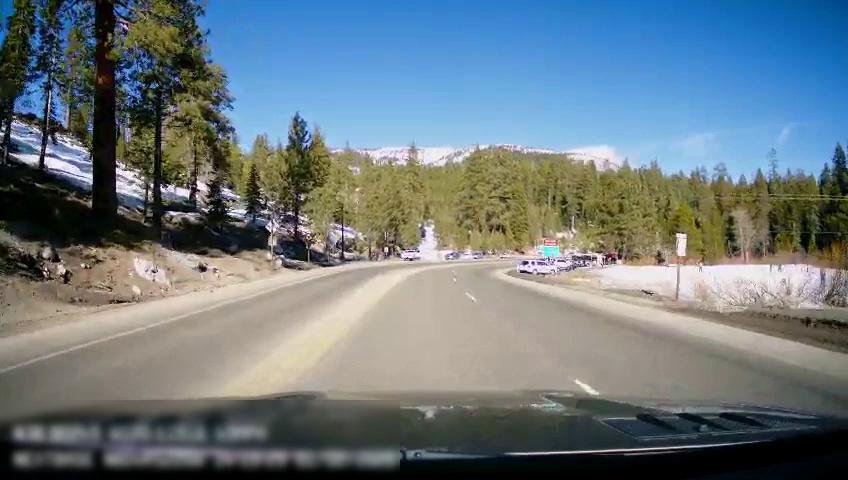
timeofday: Day
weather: Sunny
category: Drivable Space
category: Vehicles | SUV
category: Vehicles | SUV
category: Lanes | Current Lane
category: Lanes | Opposite Lane
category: Traffic | Signs